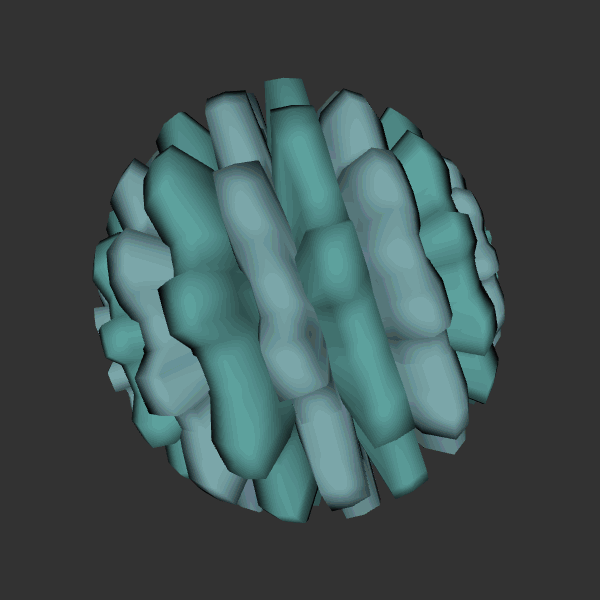
Background: dark